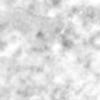
Label: no_change